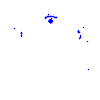
Particle: kaon